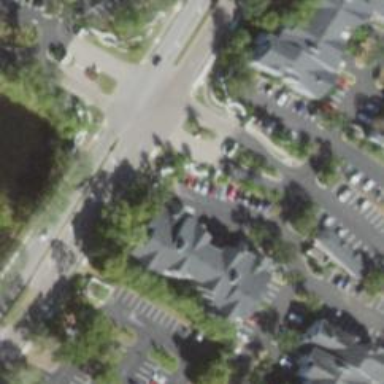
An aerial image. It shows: Living street.